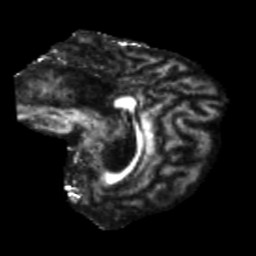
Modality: FA
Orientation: sagittal
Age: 56
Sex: female
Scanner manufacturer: siemens
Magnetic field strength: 3 T
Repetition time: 5.25 s
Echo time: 0.08 s